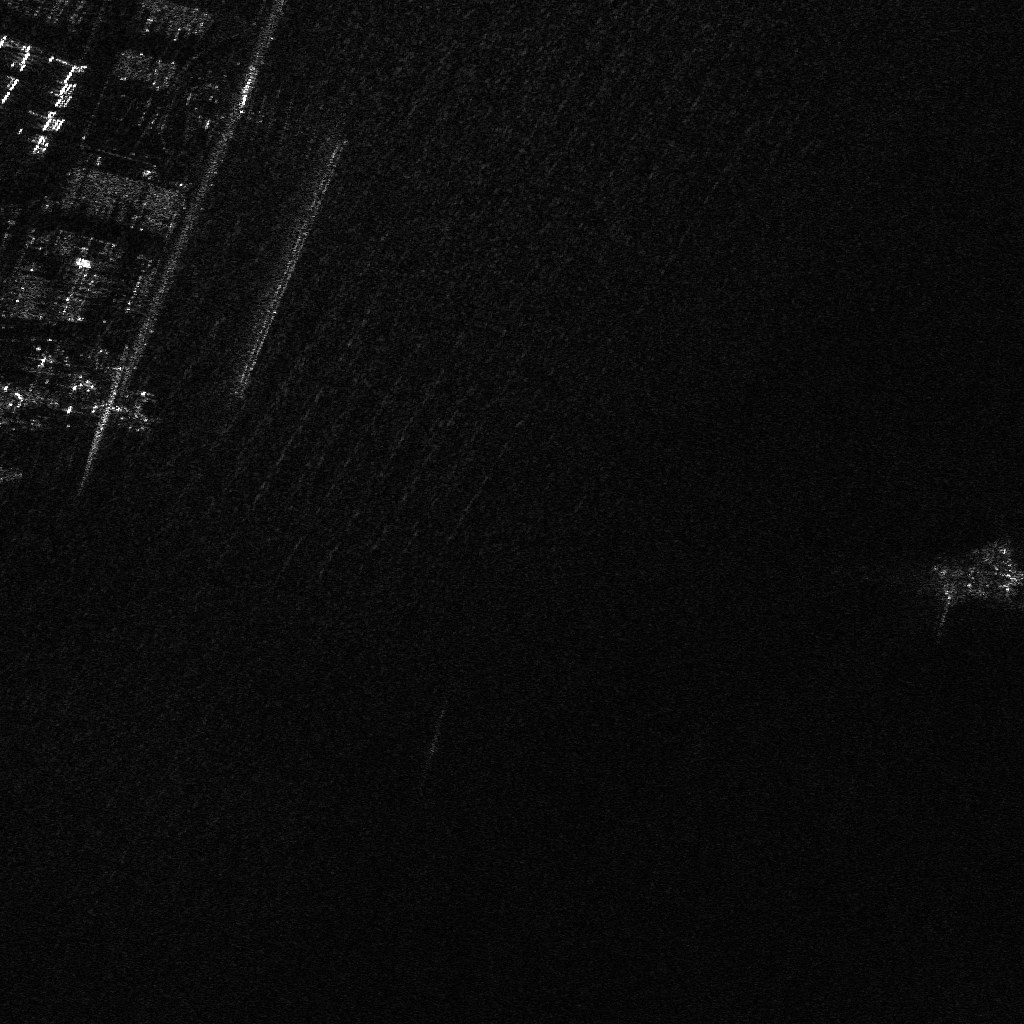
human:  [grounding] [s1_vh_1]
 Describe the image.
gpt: In the satellite image, there is  <ref>1 large container </ref> <box>[[89, 51, 99, 58, 1]]</box> located at right.